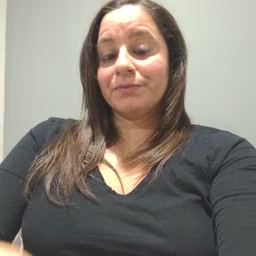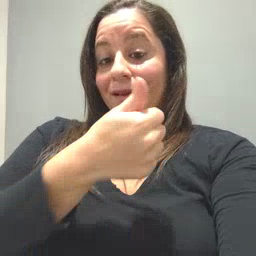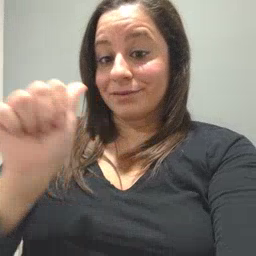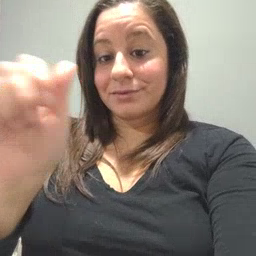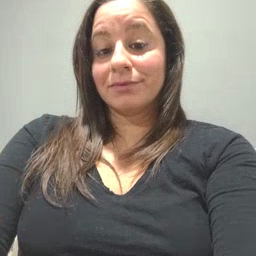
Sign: any